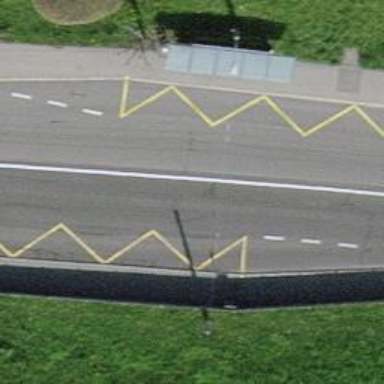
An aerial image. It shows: Trolleybus stop position for public transport.